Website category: university
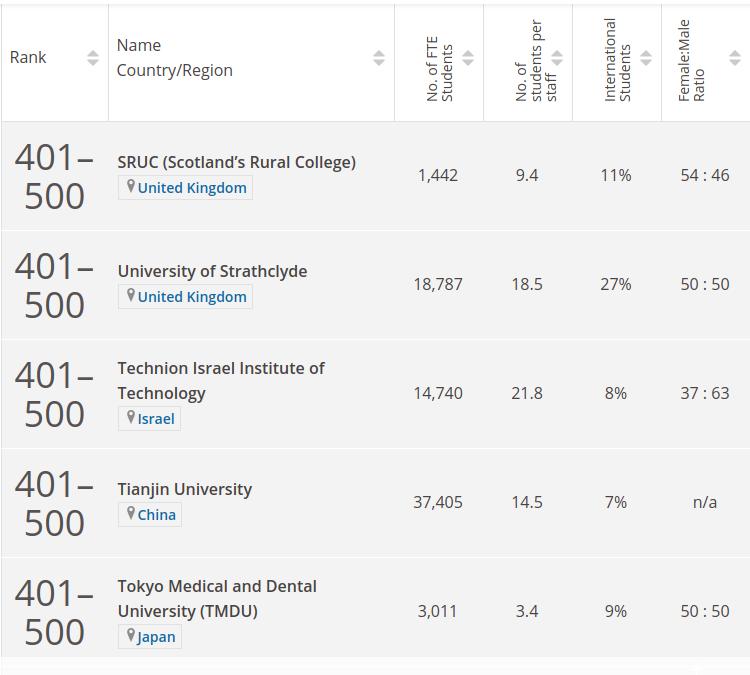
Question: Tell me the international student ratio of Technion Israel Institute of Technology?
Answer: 8%

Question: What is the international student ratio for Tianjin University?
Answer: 7%

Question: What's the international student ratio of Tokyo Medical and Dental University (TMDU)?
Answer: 9%

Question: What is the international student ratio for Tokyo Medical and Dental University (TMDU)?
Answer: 9%

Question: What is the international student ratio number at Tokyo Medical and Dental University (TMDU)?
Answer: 9%

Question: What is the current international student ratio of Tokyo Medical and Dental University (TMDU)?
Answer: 9%

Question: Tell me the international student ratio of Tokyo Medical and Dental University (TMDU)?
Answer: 9%

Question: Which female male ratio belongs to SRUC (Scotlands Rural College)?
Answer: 54 : 46

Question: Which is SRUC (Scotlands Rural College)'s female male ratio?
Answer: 54 : 46

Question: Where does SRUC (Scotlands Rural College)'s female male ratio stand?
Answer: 54 : 46

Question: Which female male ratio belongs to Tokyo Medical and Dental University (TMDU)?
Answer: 50 : 50

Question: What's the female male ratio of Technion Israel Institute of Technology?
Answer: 37 : 63

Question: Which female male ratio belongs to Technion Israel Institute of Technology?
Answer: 37 : 63

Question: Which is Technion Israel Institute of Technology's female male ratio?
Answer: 37 : 63

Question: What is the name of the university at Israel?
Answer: Technion Israel Institute of Technology

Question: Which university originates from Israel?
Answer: Technion Israel Institute of Technology

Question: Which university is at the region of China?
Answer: Tianjin University

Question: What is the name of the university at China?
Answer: Tianjin University

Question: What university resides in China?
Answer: Tianjin University

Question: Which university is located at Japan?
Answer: Tokyo Medical and Dental University (TMDU)

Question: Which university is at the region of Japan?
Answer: Tokyo Medical and Dental University (TMDU)

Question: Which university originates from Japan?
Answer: Tokyo Medical and Dental University (TMDU)

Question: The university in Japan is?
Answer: Tokyo Medical and Dental University (TMDU)

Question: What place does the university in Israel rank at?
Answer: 401500

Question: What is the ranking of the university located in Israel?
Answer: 401500

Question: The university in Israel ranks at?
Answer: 401500

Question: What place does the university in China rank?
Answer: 401500

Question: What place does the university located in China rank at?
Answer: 401500

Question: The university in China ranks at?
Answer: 401500

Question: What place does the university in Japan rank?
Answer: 401500

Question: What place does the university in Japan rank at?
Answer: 401500

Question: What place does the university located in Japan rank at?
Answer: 401500